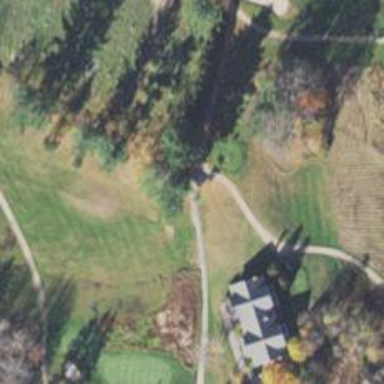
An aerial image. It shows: Service road used as golf cart path.